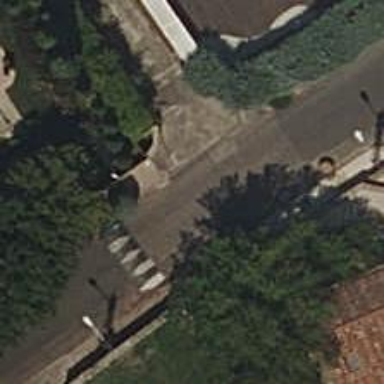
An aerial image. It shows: Residential road with asphalt surface and both sides have sidewalks made of paving stones.